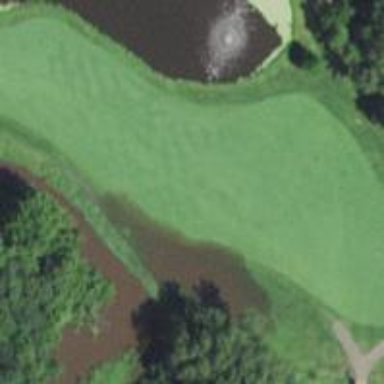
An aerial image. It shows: View of golf hole.